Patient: sex F, age 31
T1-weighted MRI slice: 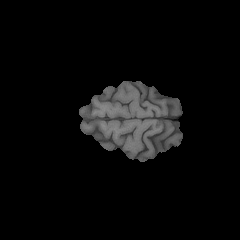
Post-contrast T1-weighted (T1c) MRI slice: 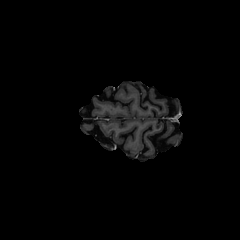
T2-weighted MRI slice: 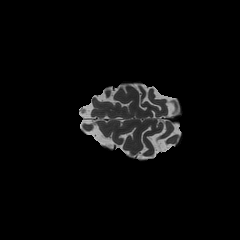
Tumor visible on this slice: no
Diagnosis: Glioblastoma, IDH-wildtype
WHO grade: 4